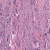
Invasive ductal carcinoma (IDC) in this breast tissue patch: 1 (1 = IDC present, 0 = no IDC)